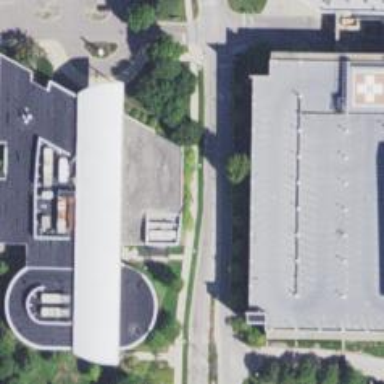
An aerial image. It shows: Sports center building.